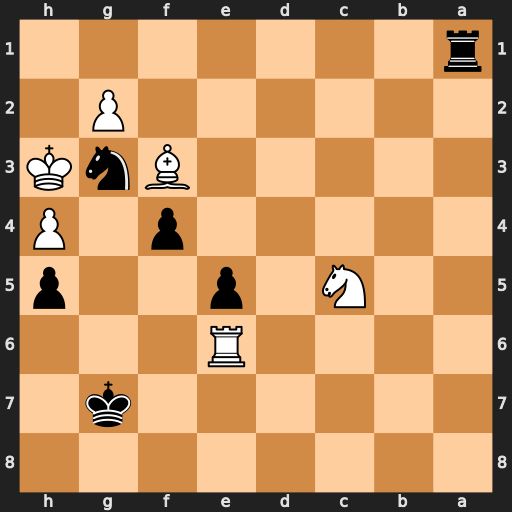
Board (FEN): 8/6k1/4R3/2N1p2p/5p1P/5BnK/6P1/r7
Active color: b
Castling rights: -
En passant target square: -
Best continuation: Rh1#